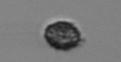
Label: Pseudochattonella_farcimen